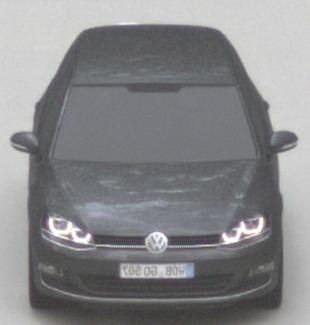
Make: VW
Model: Golf 1.2 TSI BMT
Detailed model: Golf (VII)
Model produced from: 2012/11
Model produced until: 2014/05
Doors: 3
Color: gray
Road condition: dry road
Daytime: sunrise or sunset
Contrast: medium contrast